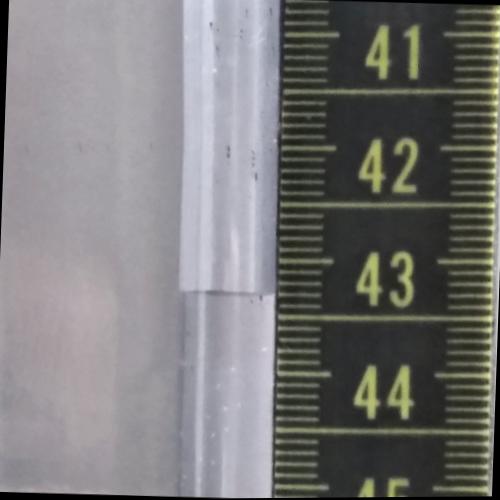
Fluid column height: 43.3 cm